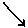
Label: line